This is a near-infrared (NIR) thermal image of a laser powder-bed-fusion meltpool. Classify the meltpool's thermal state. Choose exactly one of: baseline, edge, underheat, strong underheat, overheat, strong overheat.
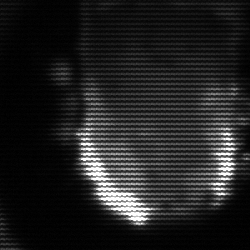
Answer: baseline